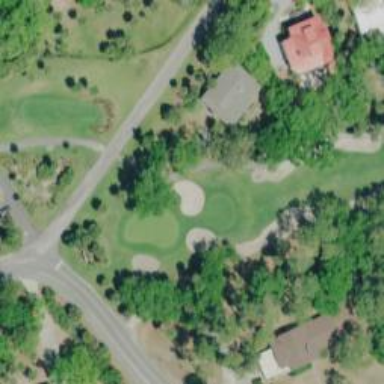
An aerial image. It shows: Golf hole.